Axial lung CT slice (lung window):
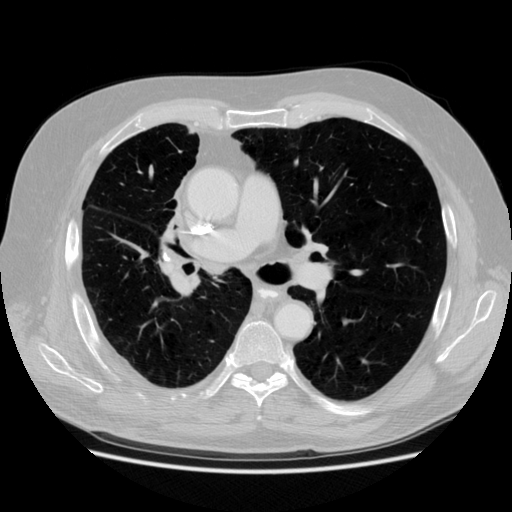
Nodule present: no